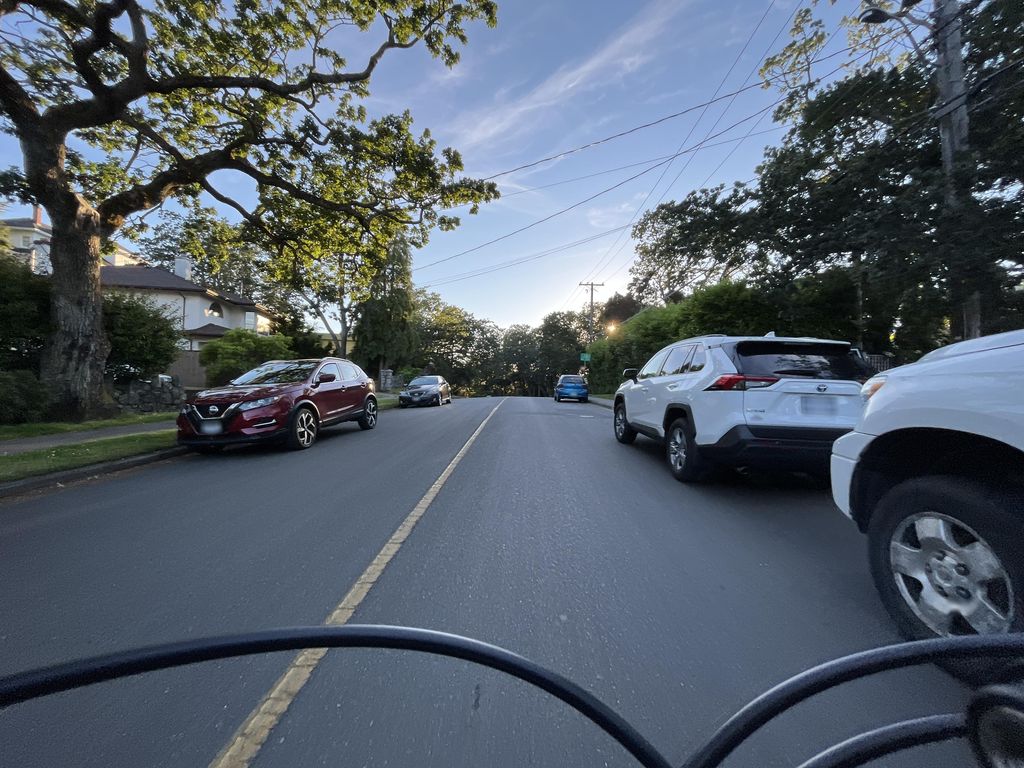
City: victoria